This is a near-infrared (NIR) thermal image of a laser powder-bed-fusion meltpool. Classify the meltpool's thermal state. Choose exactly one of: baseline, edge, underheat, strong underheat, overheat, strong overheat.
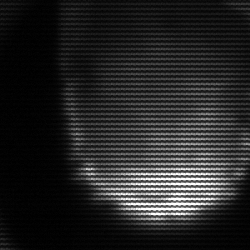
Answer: edge